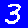
Digit: 3